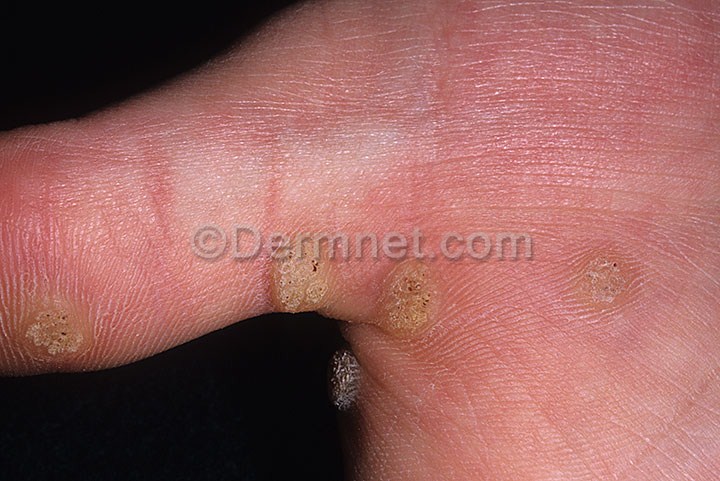
Disease: Warts Molluscum and other Viral Infections